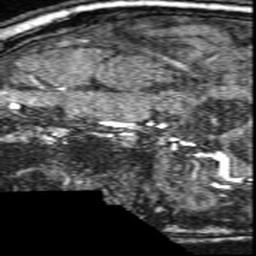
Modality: angio
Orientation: sagittal
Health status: ill
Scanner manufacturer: siemens
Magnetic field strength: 1.5 T
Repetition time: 0.024 s
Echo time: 0.007 s